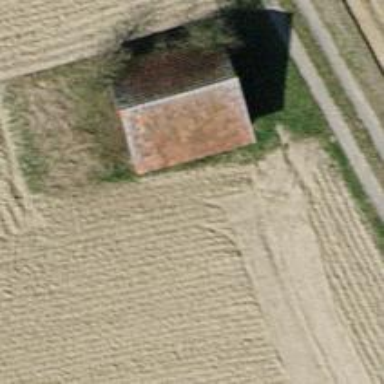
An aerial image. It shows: Shed.